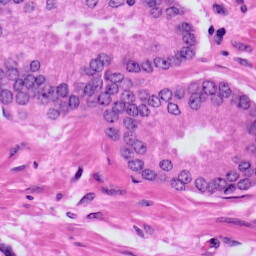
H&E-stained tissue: Prostate